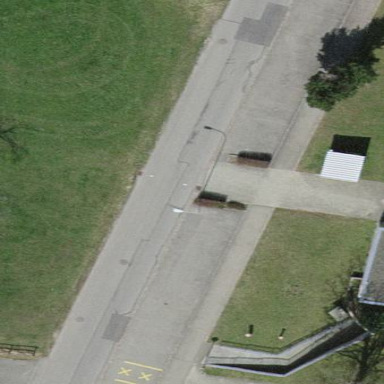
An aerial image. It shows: Street side parking area.